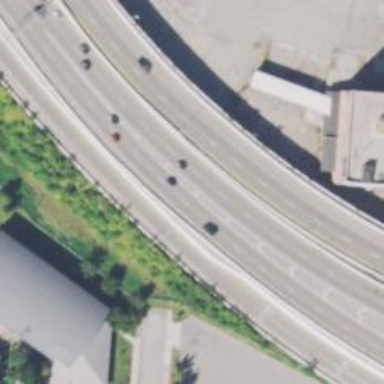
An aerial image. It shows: Asphalt motorway with embankment.